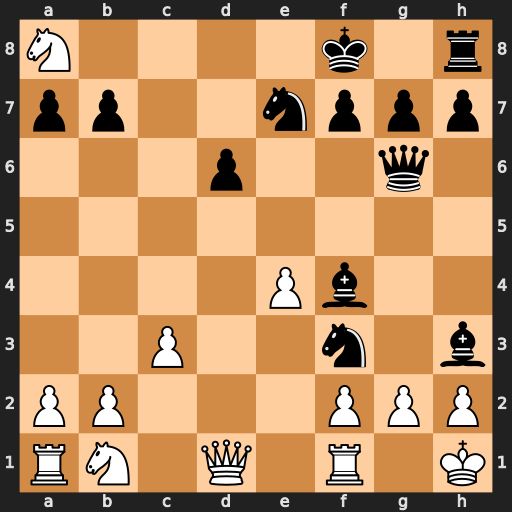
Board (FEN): N4k1r/pp2nppp/3p2q1/8/4Pb2/2P2n1b/PP3PPP/RN1Q1R1K
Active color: w
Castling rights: -
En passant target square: -
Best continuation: Qxf3 Qxg2+ Qxg2 Bxg2+ Kxg2